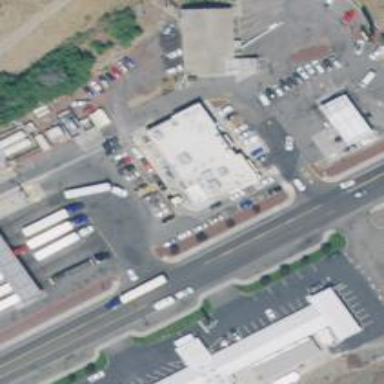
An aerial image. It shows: Convenience shop.